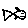
Label: fish